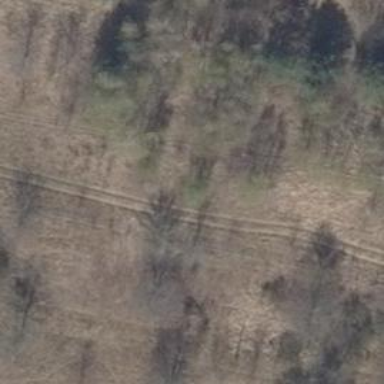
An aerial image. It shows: Grass track with grade5 tracktype.